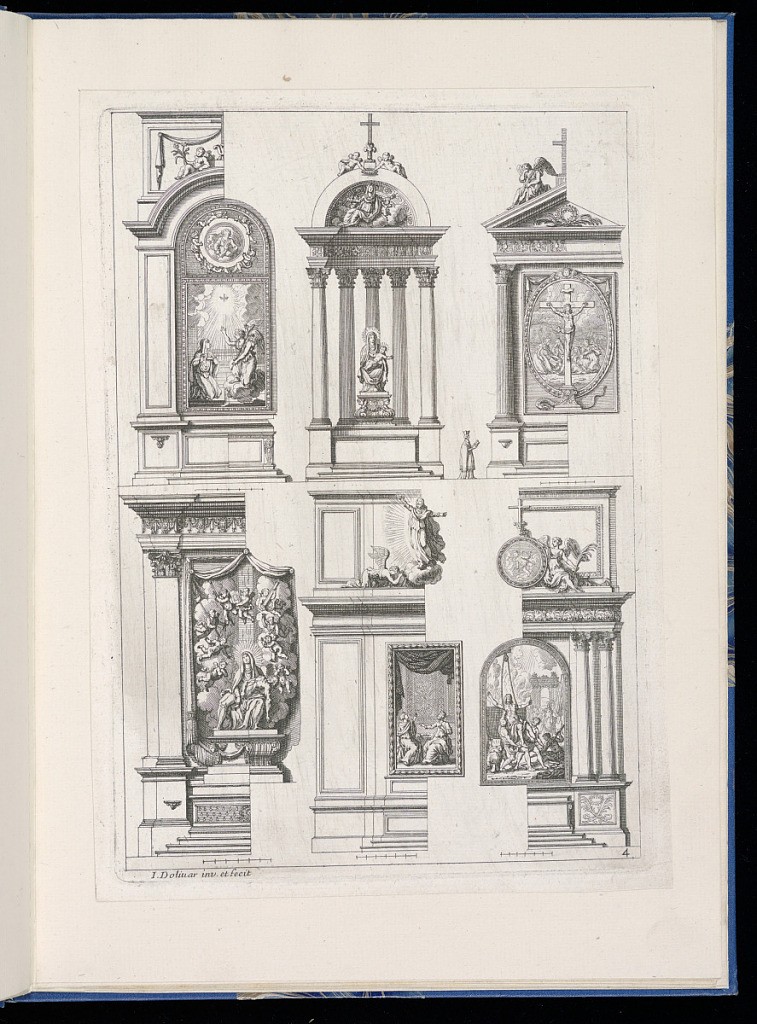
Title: Six Designs for Altars
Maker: Juan Dolívar, Spanish, active in France, 1641–1692
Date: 1690
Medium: Etching on paper
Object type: Print
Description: Six designs for ecclesiastical altars featuring paintings and sculptures of Jesus and the Virgin Mary, crosses, and angels, with pilasters, stairs, sculpted pediments, scrolling leaves, friezes, palm leaves, clouds, mascarons (masks), coffering, and sculpted moldings. There is a praying figure next to the upper right design. There are scales below most of the designs. The plate is signed and numbered.